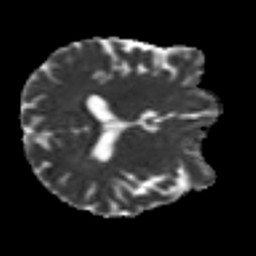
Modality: MD
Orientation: axial
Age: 44
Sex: male
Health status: ill
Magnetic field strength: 3 T
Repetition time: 9 s
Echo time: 0.093 s